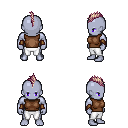
a pixel art fantasy rpg character, male body template, dark elf, purple skin, brown sleeveless shirt, white pants, white blonde mohawk hairstyle, leather bracers, four views (front, back, left, right), 2x2 character sprite sheet, small pixel art, hard edges, no anti-aliasing